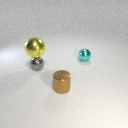
small brown metal cylinder to the right of small gray metal sphere